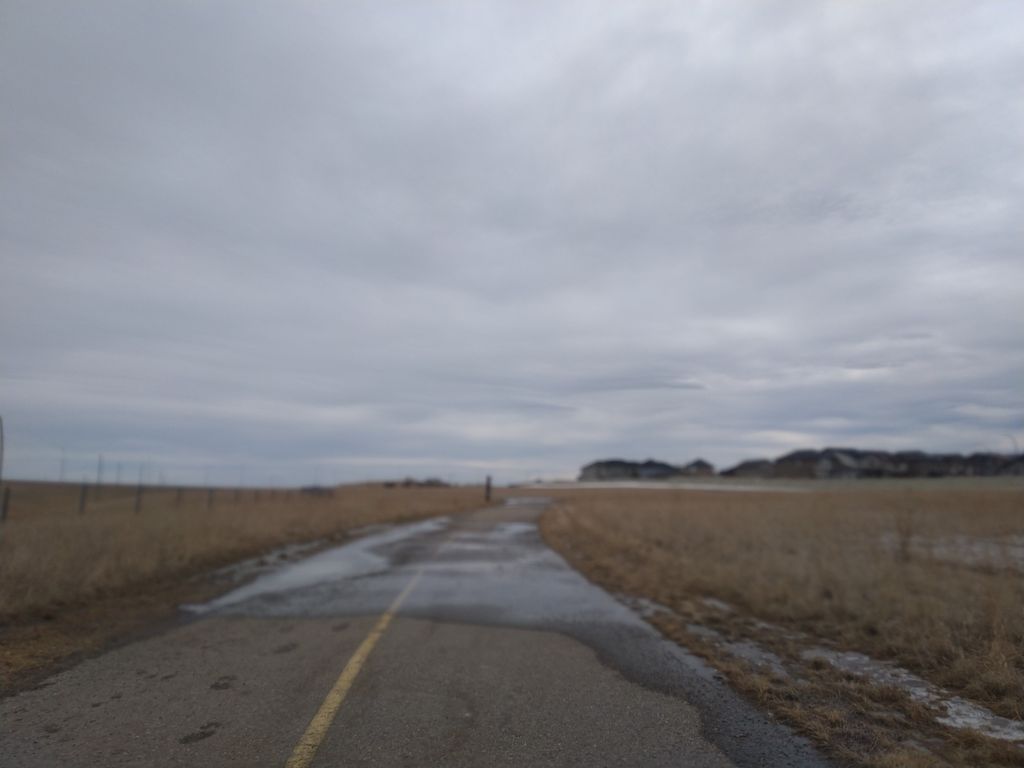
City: calgary